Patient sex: M
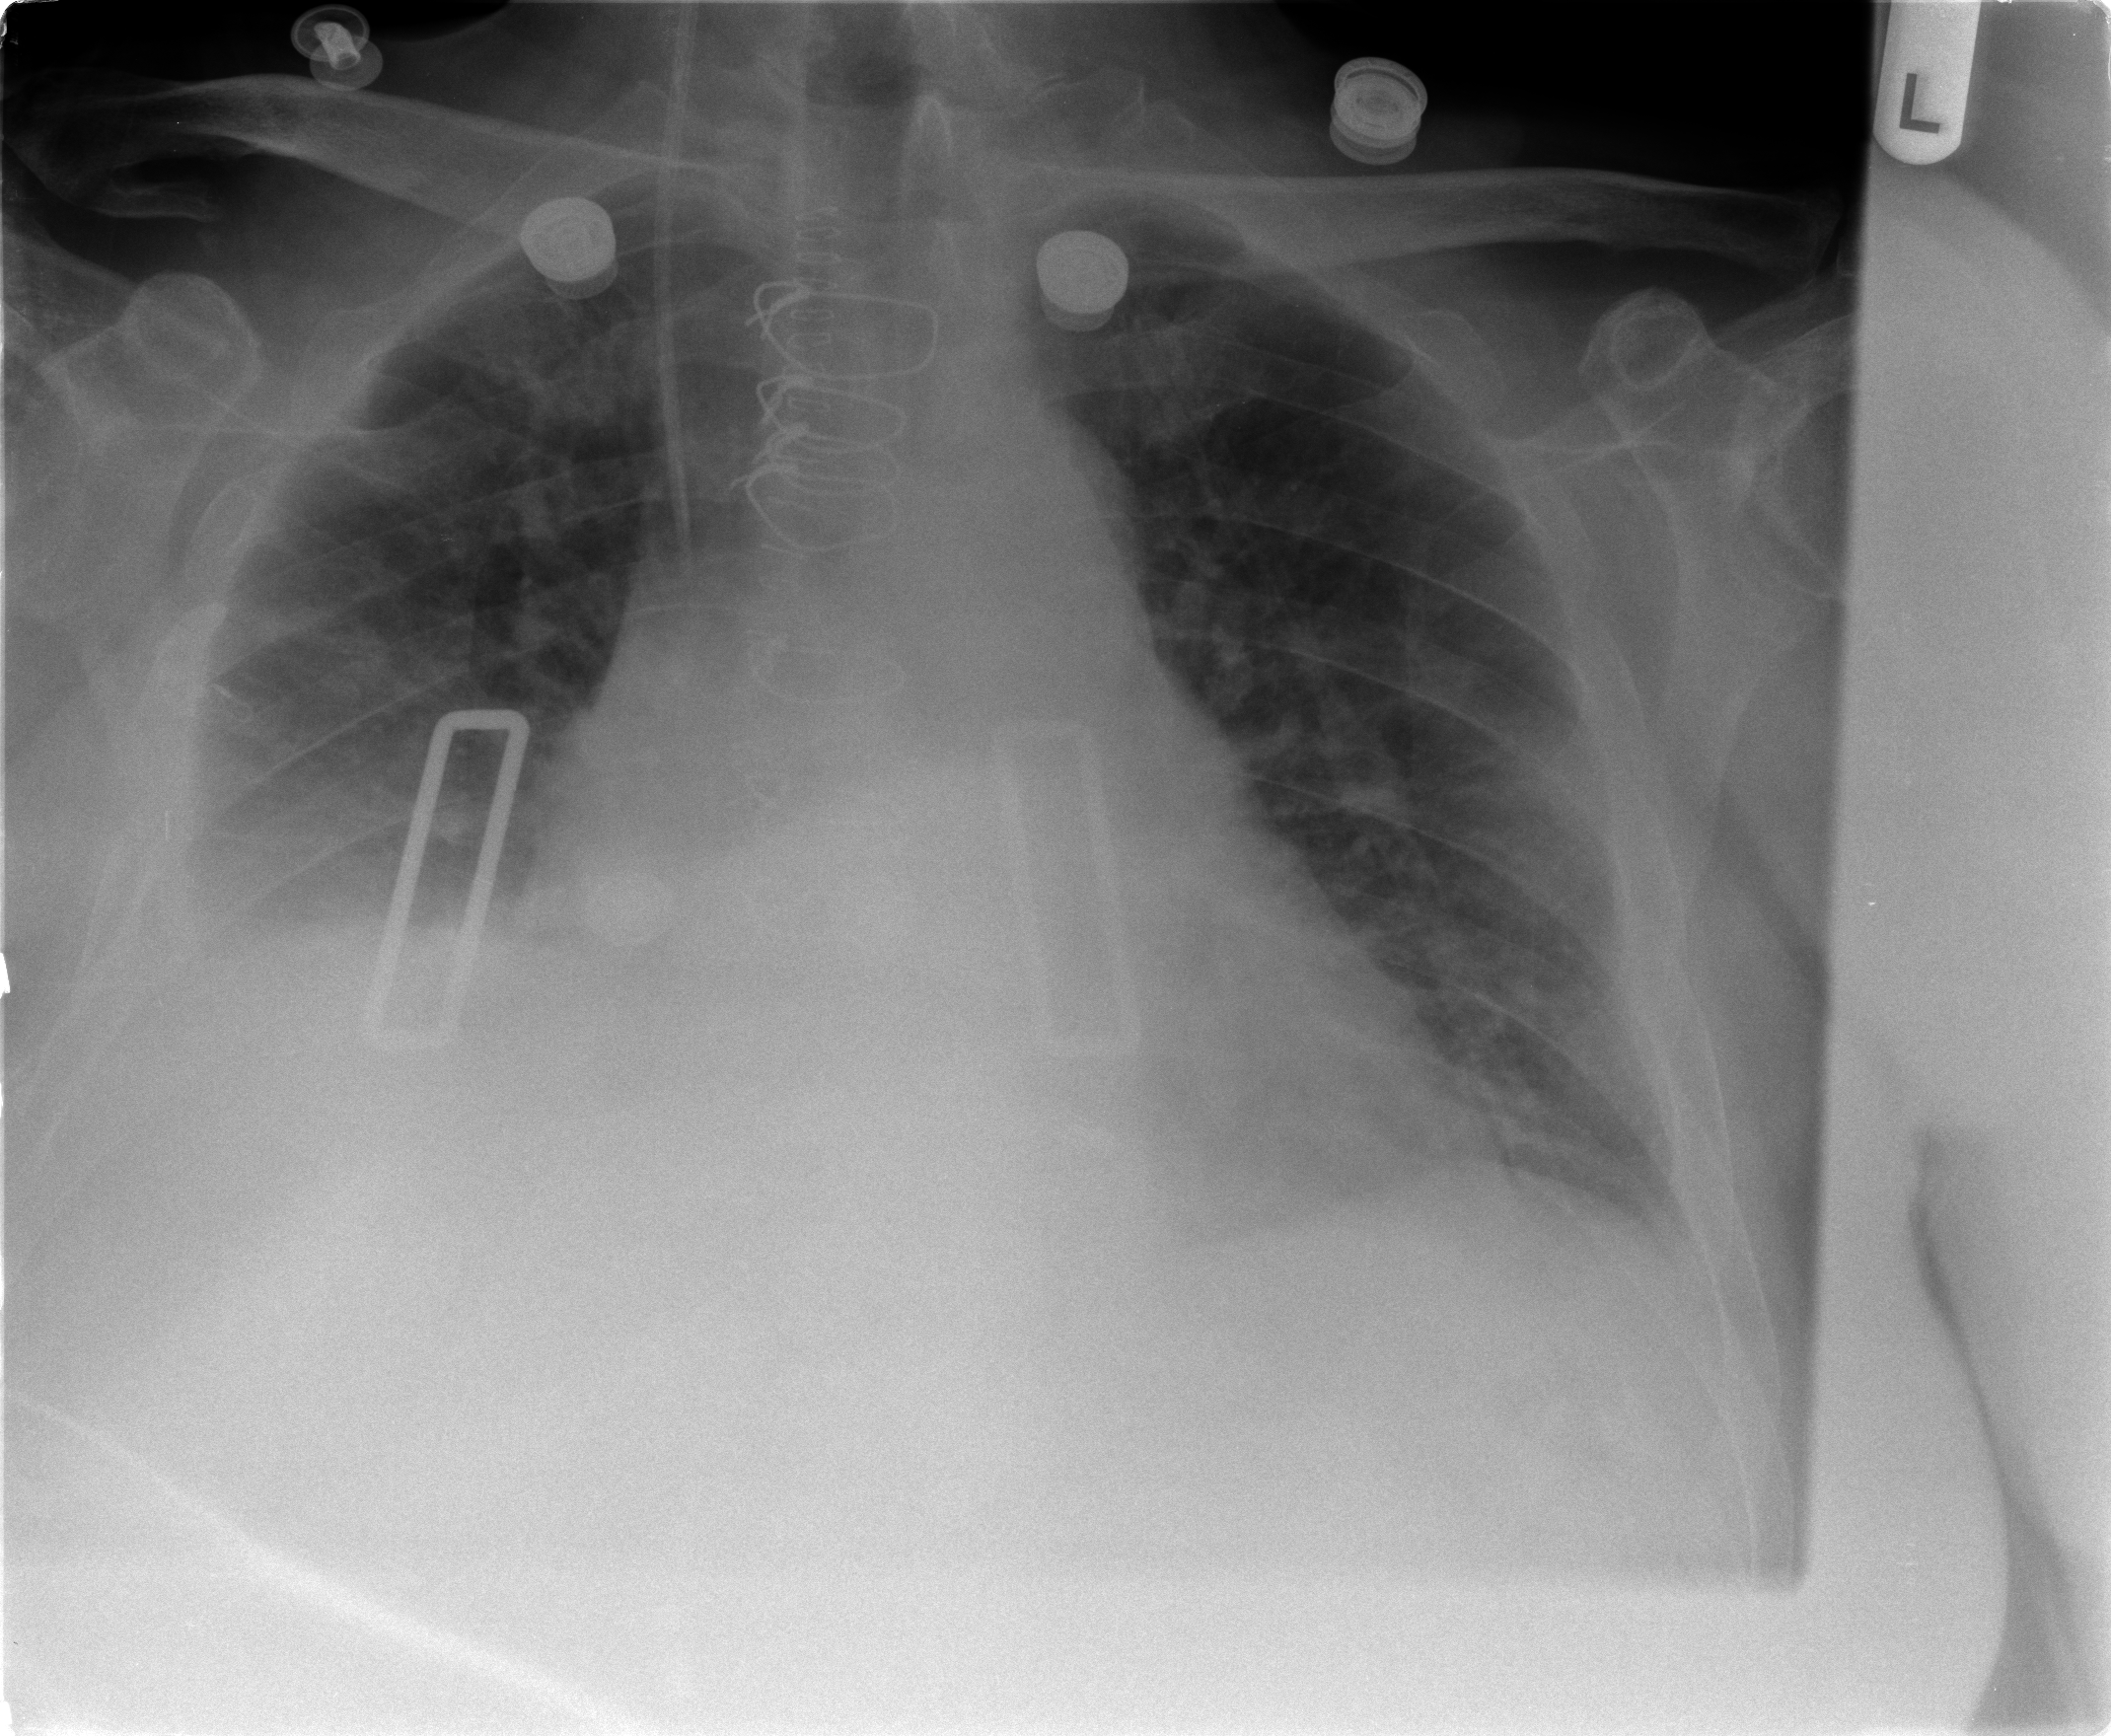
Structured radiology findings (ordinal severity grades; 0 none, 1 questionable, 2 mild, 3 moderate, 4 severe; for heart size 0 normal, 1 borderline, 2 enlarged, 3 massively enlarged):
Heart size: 2
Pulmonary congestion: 2
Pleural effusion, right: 2
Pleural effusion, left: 1
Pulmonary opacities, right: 2
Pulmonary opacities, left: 2
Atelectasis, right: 3
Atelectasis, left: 2